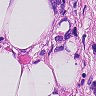
Metastatic tissue present: yes